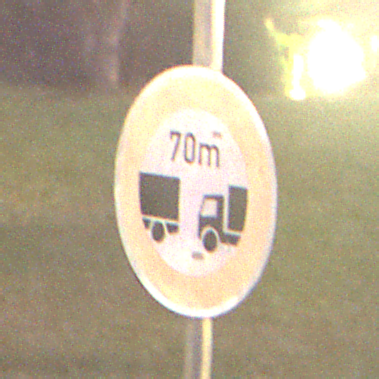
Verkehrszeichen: VerbotUnterschreitenMindestabstand
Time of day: Night
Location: Outdoor (Suburban)
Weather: Clear
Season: NotSpecified
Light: Artificial